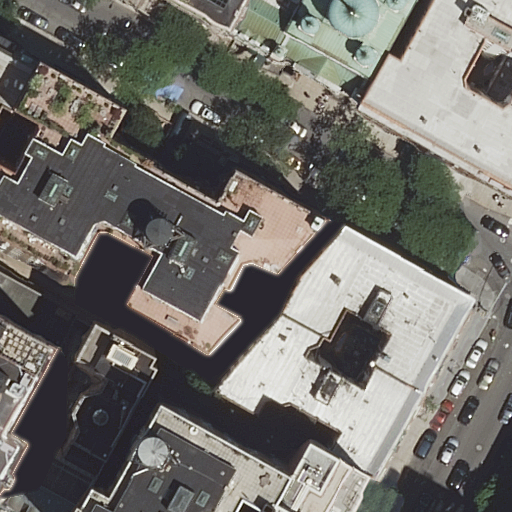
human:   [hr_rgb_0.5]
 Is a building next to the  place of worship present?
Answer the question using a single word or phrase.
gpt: yes

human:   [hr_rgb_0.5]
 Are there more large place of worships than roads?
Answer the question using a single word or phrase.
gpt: no

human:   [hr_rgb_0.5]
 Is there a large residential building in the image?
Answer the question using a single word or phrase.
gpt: yes

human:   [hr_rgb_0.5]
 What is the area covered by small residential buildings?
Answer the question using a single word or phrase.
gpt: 164m2

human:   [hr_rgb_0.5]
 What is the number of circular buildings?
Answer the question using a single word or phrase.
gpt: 0

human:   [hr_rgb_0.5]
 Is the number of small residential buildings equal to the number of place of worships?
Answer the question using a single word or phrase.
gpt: no

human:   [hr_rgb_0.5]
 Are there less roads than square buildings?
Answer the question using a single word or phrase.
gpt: no

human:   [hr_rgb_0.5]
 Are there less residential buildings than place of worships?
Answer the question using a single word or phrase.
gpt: no

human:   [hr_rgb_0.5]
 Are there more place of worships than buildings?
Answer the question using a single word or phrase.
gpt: no

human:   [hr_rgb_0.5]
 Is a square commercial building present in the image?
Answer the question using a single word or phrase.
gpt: no

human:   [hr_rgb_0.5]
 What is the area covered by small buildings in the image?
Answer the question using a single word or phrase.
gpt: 164m2

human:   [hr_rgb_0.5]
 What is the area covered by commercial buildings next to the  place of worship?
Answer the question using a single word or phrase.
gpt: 0m2

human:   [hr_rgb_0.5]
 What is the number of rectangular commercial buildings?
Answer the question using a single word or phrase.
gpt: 0

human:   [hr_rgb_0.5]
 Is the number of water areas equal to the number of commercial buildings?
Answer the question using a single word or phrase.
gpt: yes

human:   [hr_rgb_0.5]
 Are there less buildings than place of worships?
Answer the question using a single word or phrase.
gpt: no

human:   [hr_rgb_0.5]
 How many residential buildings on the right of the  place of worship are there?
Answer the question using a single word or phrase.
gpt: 1

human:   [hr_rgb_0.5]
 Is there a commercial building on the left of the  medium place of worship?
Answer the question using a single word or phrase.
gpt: no

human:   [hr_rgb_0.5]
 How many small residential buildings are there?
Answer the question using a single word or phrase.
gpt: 3

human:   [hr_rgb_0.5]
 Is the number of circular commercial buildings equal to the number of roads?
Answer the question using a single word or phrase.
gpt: no

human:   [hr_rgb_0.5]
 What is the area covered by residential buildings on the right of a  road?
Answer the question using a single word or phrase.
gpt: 1099m2

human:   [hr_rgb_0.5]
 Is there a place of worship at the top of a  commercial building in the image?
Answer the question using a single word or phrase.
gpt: no

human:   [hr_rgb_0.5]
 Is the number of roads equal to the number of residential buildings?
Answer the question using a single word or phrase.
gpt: no

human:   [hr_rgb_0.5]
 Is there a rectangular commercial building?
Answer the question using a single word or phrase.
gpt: no

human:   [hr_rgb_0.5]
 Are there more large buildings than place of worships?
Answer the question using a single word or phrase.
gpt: yes

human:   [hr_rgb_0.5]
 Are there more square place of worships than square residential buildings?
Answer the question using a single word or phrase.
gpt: no

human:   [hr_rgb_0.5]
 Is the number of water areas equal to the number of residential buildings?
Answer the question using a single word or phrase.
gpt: no

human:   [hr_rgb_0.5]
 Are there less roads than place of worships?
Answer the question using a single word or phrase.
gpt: no

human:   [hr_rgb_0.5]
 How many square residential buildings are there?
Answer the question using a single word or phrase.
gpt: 0

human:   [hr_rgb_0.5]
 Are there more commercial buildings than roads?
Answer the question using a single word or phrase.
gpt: no

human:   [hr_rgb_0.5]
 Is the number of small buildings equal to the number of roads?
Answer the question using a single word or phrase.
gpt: no

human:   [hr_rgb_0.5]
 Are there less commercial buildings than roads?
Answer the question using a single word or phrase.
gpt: yes

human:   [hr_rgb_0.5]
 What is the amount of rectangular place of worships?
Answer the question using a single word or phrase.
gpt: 1

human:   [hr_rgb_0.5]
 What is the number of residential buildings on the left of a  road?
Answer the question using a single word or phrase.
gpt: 11

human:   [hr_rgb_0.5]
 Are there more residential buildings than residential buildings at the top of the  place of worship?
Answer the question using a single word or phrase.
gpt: yes

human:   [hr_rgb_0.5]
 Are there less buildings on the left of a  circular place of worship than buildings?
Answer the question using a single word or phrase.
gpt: yes

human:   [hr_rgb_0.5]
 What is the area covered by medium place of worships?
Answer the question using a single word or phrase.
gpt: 362m2